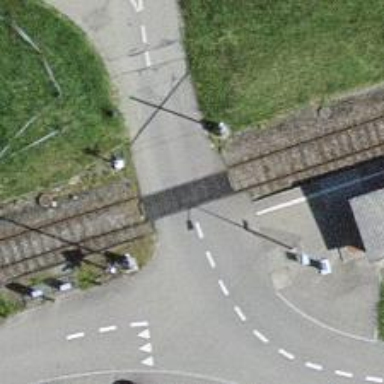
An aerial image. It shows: Railway level crossing.